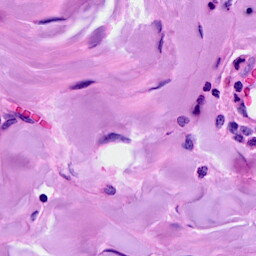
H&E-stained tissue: Breast